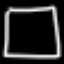
Label: square